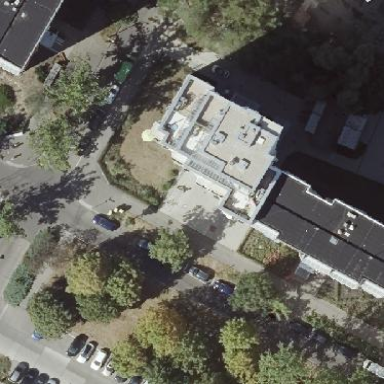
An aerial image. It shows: Flat-roofed apartment building.